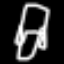
Label: chair